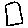
Label: square